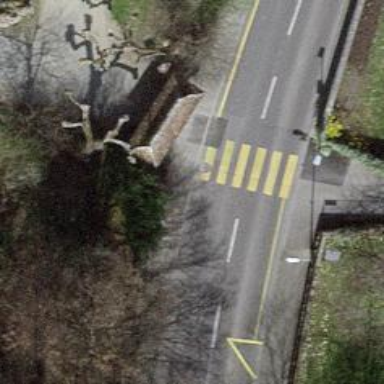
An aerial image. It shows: Zebra crossing for pedestrians.